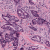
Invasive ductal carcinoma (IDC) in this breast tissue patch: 1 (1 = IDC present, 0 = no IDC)